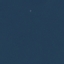
Land use / land cover class: SeaLake